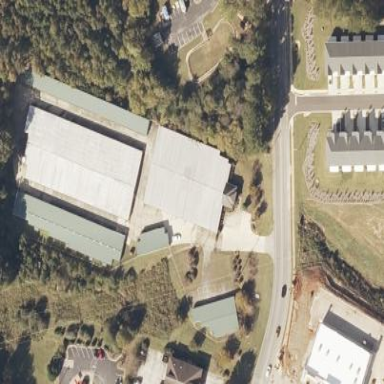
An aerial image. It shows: Storage rental shop.